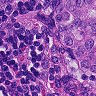
Metastatic tissue present: yes